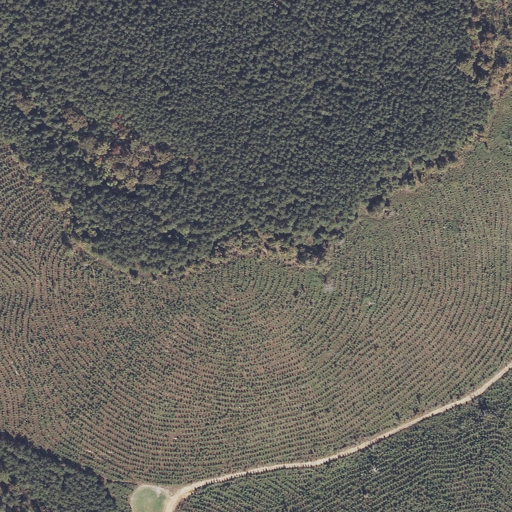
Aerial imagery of mountain in Alabama named Gobler Knob containing shrub, evergreen forest, deciduous forest, and grassland